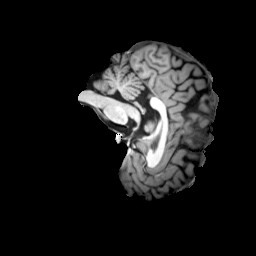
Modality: T1w
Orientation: sagittal
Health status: ill
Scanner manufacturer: siemens
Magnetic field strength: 3 T
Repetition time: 2 s
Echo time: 0.00303 s